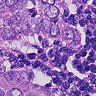
Metastatic tissue present: yes